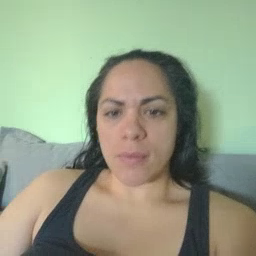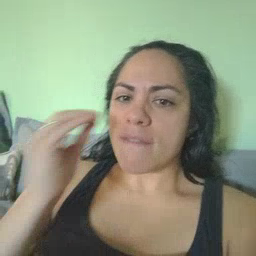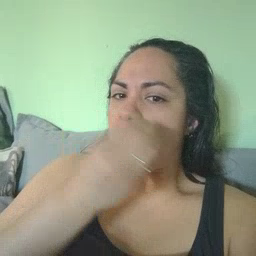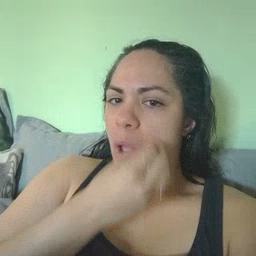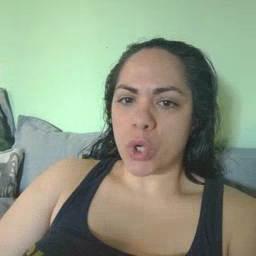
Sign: flower